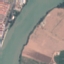
Land use / land cover class: River